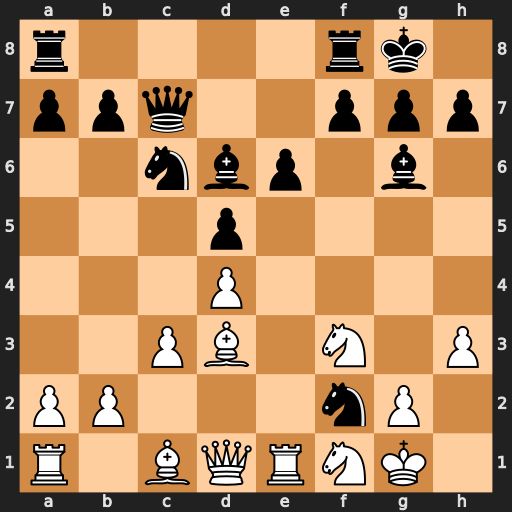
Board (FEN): r4rk1/ppq2ppp/2nbp1b1/3p4/3P4/2PB1N1P/PP3nP1/R1BQRNK1
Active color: w
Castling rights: -
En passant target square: -
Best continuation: Kxf2 Bxd3 Qxd3